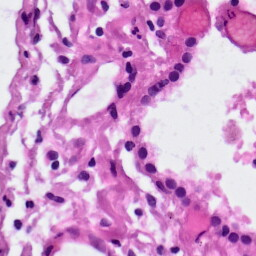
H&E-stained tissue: Lung